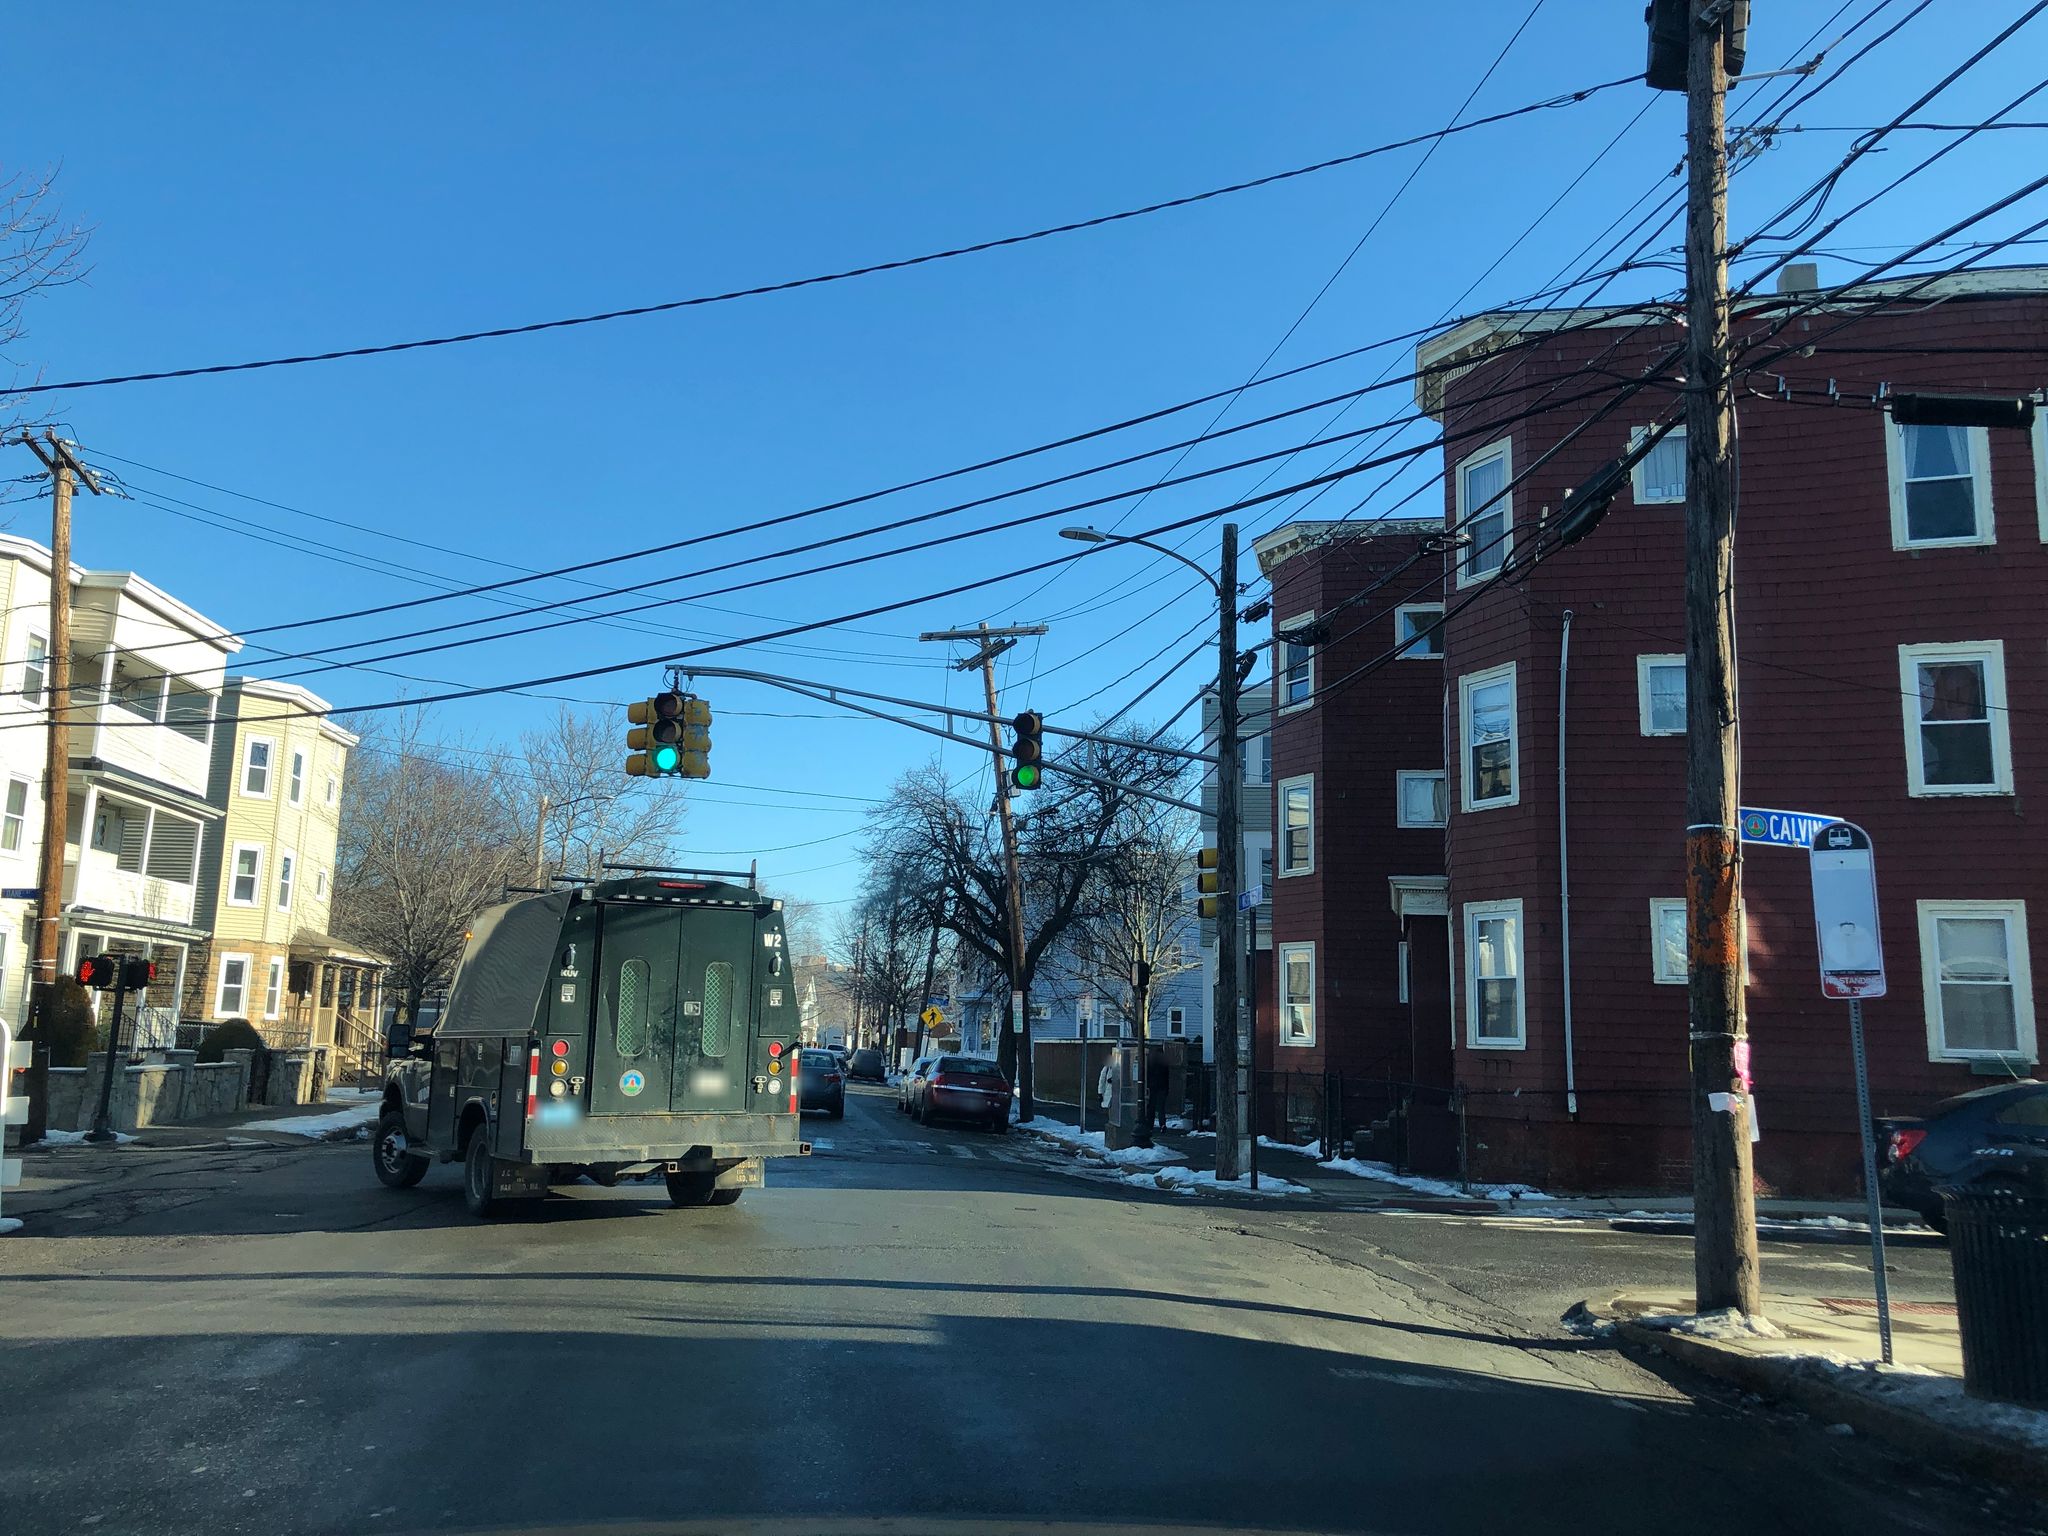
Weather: snowy
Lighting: day
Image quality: good
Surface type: driving surface
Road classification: tertiary
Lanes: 2
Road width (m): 18.3
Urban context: urban centre
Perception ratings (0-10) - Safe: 1.34, Lively: 2.73, Beautiful: 7.12, Boring: 8.2, Depressing: 3.91, Wealthy: 6.63